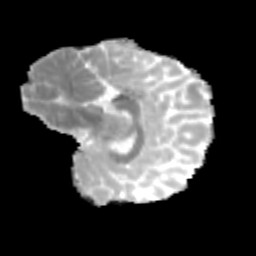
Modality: MD
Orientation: sagittal
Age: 10
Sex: female
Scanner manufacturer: siemens
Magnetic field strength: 3 T
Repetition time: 3.8 s
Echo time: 0.07 s